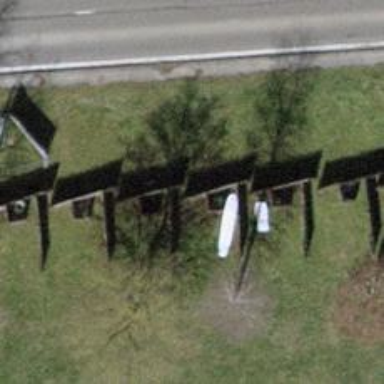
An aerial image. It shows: Wooden fence.